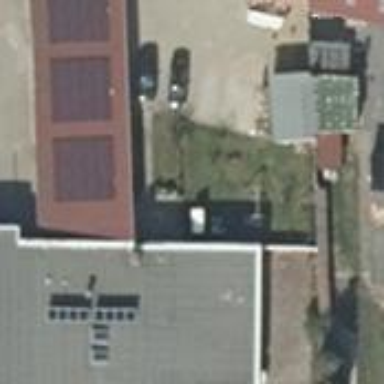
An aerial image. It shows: Commercial building.